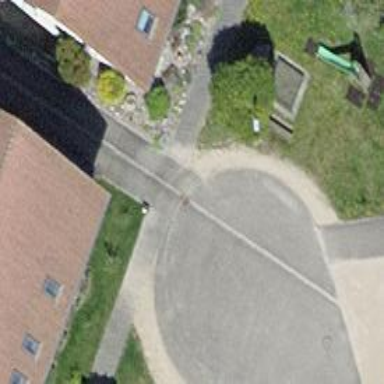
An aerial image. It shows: Paved footway.